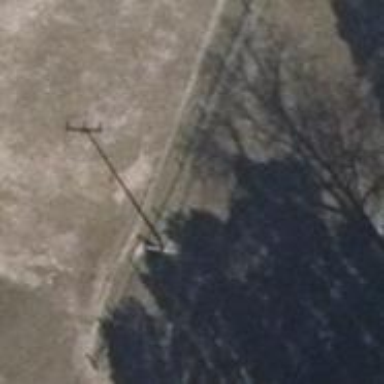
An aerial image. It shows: Power pole.